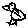
Label: bird